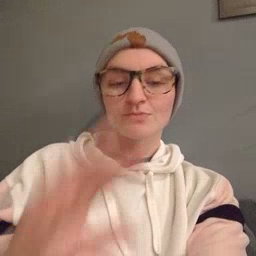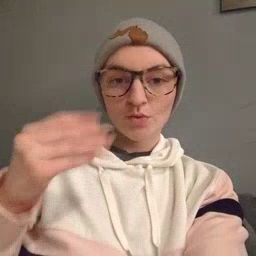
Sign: story